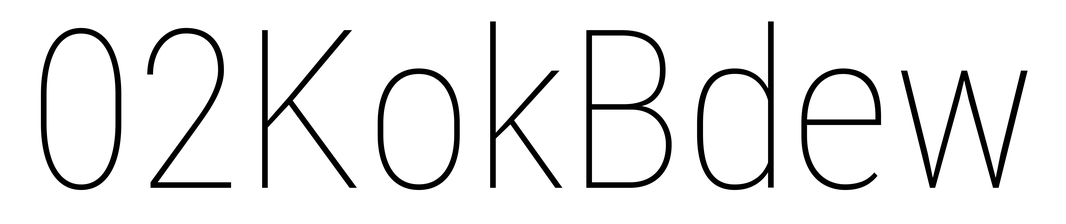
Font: Roboto_Condensed_Thin